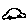
Label: car